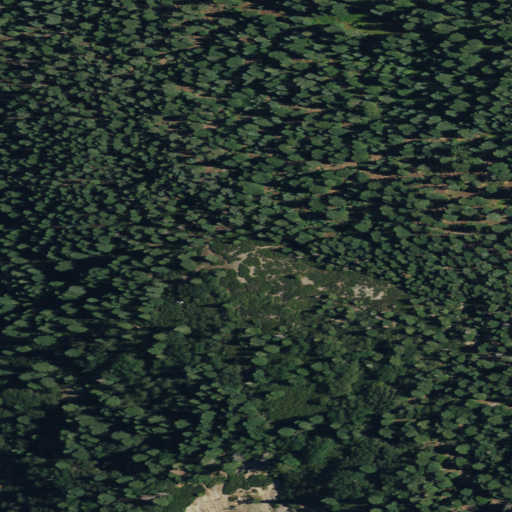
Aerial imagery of mountain in California named La Porte Bald Mountain containing evergreen forest and shrub